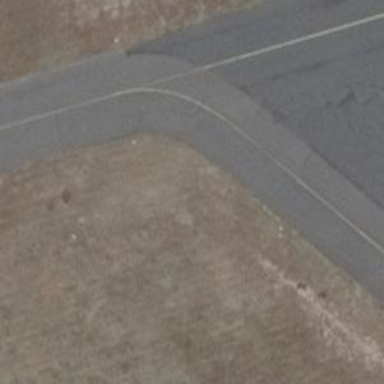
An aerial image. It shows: Taxiway edge illuminated for aviation.